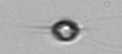
Label: Acanthoica_quattrospina